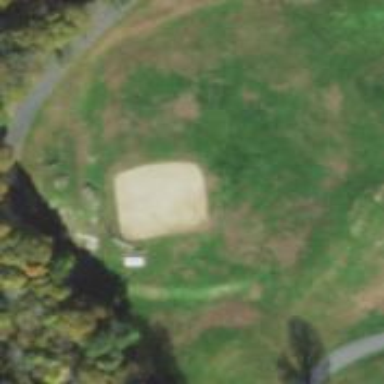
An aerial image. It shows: Softball pitch with sandy surface for leisure land.